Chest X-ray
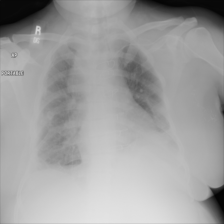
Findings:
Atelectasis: positive
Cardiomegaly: negative
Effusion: negative
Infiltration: negative
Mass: negative
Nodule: negative
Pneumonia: negative
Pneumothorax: negative
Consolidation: negative
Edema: negative
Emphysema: negative
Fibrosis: negative
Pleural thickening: negative
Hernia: negative